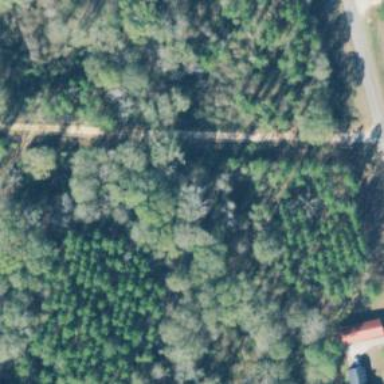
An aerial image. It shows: Unclassified road.